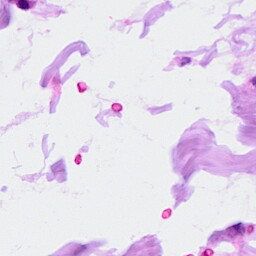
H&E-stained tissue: Ovarian